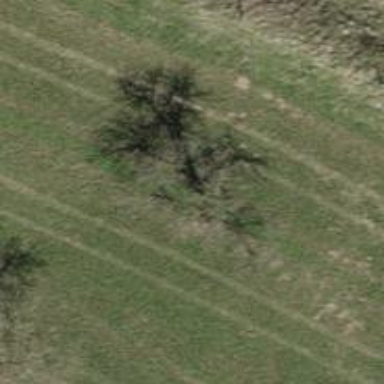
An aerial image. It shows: Beautiful tree in nature.